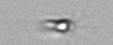
Label: Calciopappus